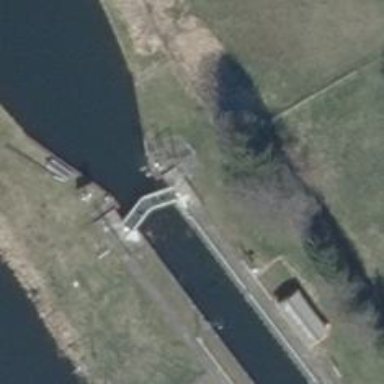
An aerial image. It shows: Lock gate along waterway.